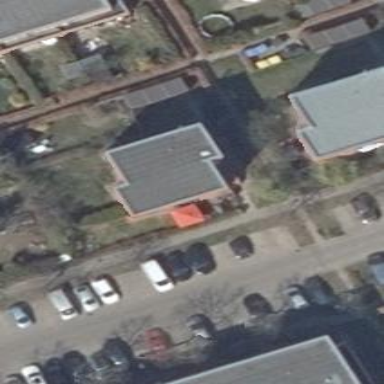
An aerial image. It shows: Flat-roofed apartment building.